Question: I'm creating a loan amortization schedule using my codes below
The logic is, when I have 1000 for principal value, 10 as the payment number(given, every term will be multiplied by 2 so it will be 20) and the payment that will cut the 1000 to 20 schedules.
'''
decimal end_balance2 = 0;
var fromDate = date_from2.Value; // The sample date is 10/1/2015
decimal PV = 1000;
decimal TV = 10; // the loop will be x2 by the term value... so it will loop 20 instead
decimal PYMTS = 100;
String PV_string = Convert.ToString(PV);
decimal totalBalance = 0;
int count;
for (count = 0; count < TV; count++)
{
datagrid.Rows.Add(1);
int numrows = count + 1;
datagrid.Rows[count].Cells[1].Value = numrows;
datagrid.Rows[count].Cells[2].Value = PYMTS.ToString("##,###.00");
PV = PV - PYMTS;
if (fromDate.Day <= 5)
{
fromDate = new DateTime(fromDate.Year, fromDate.Month, 5);
}
else if (fromDate.Day <= 10)
{
fromDate = new DateTime(fromDate.Year, fromDate.Month, 10);
}
else if (fromDate.Day <= 15)
{
fromDate = new DateTime(fromDate.Year, fromDate.Month, 15);
}
else if (fromDate.Day <= 20)
{
fromDate = new DateTime(fromDate.Year, fromDate.Month, 20);
}
else if (fromDate.Day <= 25)
{
fromDate = new DateTime(fromDate.Year, fromDate.Month, 25);
}
else
{
fromDate = new DateTime(fromDate.Year, fromDate.Month, 30);
}
fromDate = fromDate.AddDays(30);// Increment by 30 for every loop
datagrid.Rows[count].Cells[0].Value = fromDate.ToShortDateString();
}
end_balance2 = datagrid.Rows[0].Cells[4].Value.ToString();
datagrid.Rows[0].Cells[3].Value = PV_string;
'''
The logic of the date below is, when I choose the datetimepicker the day, e.g the day is less than or equal to 5, it will show the day as fix as 5 only. The same approach to other day.
The problem is, I don't know why the date on the first 10 loop is correct and the second 10 loop is wrong. See the image below...

Please help me to fix the day only. I'm done with the other codes but I'm get stuck with this issue. Thanks in advance! Please drop your answers/comments below.
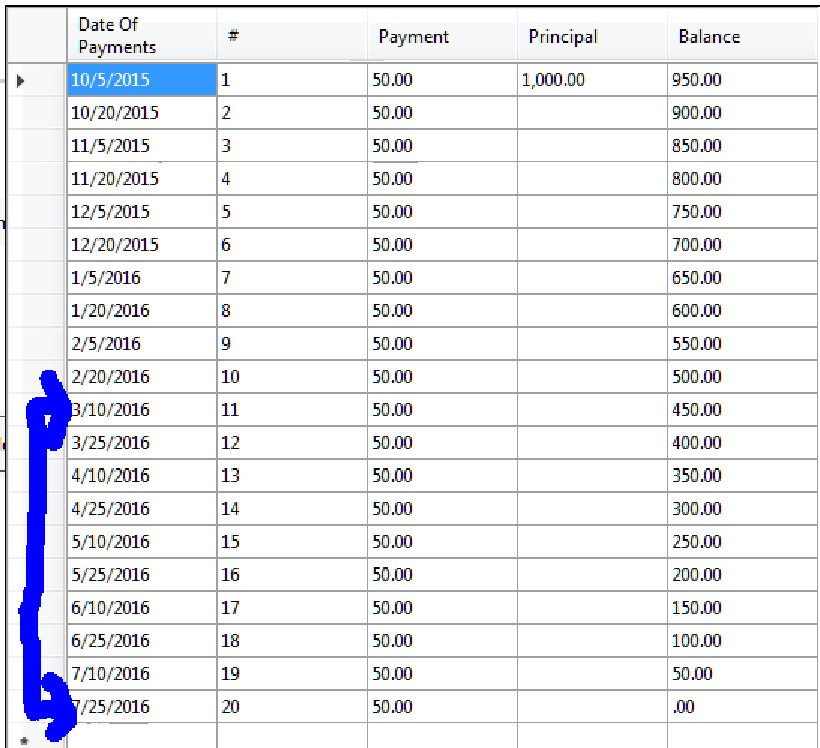
Answer: You assume that you can move a month forward by adding 30 days
> fromDate = fromDate.AddDays(30);// Increment by 30 for every loop
That is not the case, as some months have 28, 29 or 31 days.
Use <URL> instead.